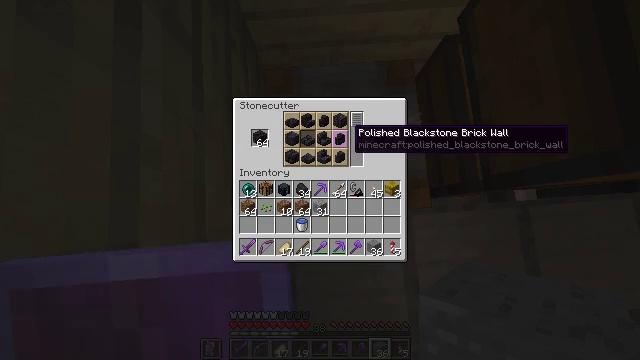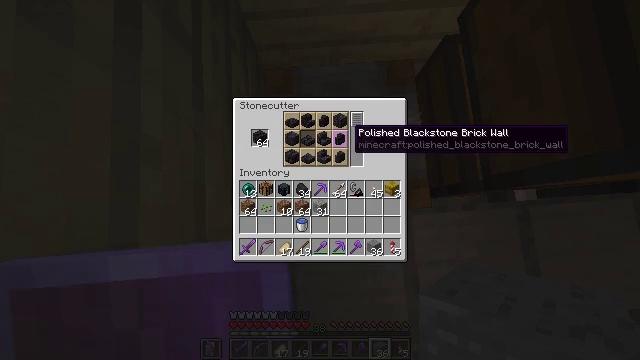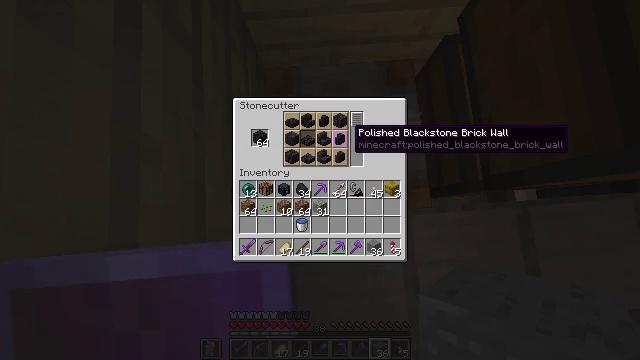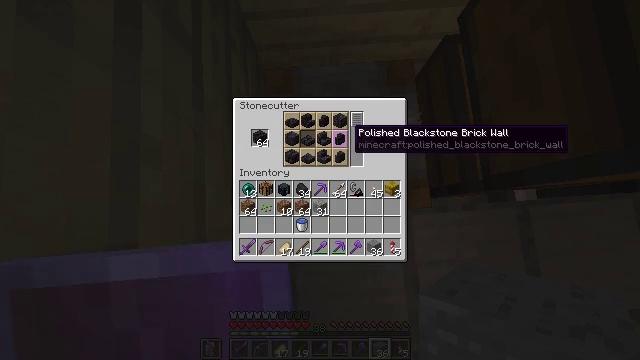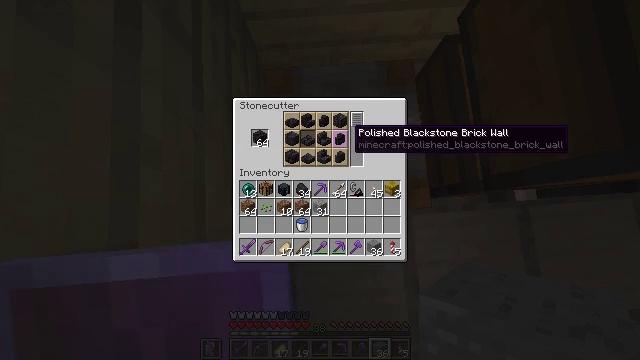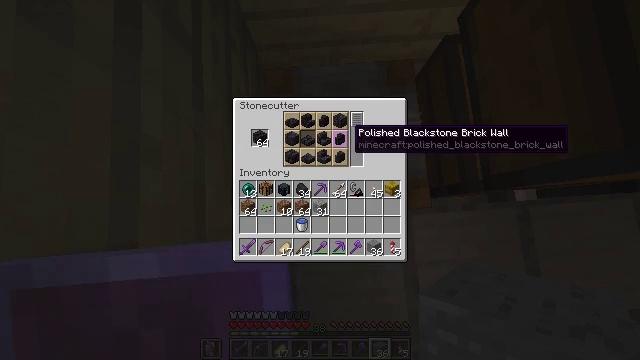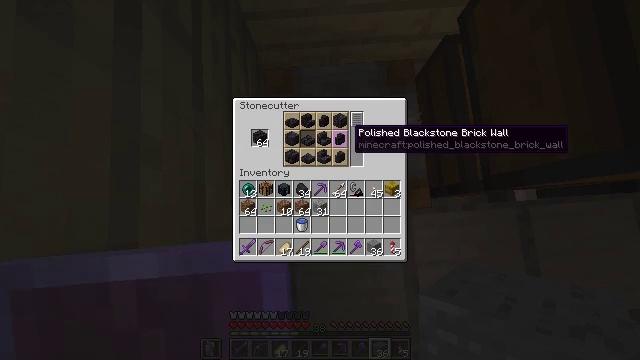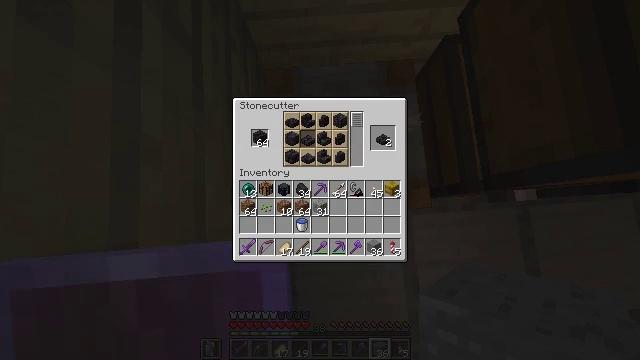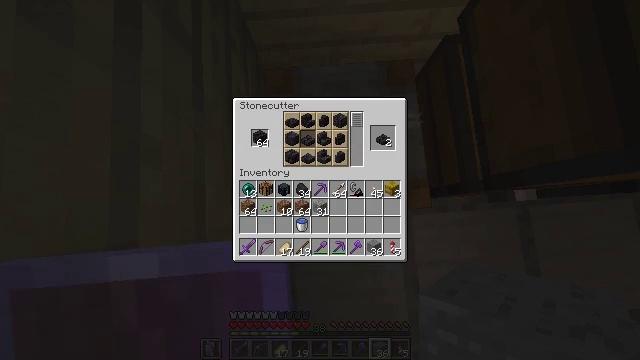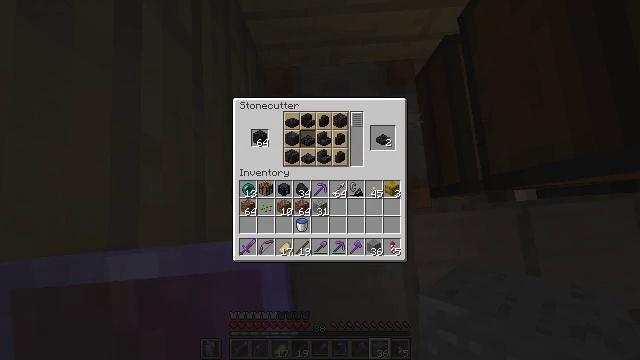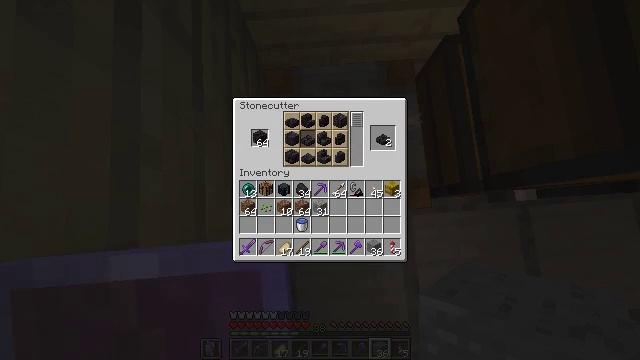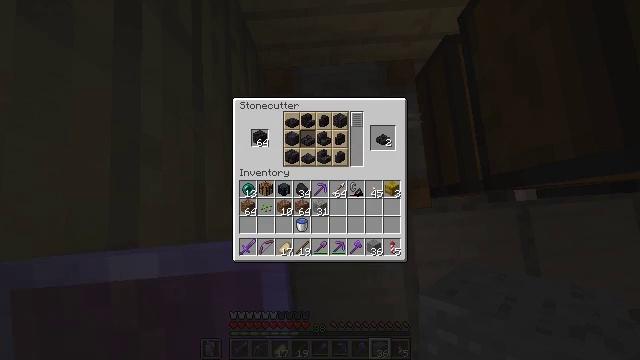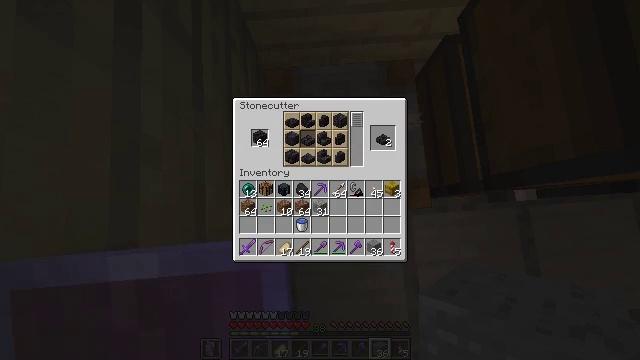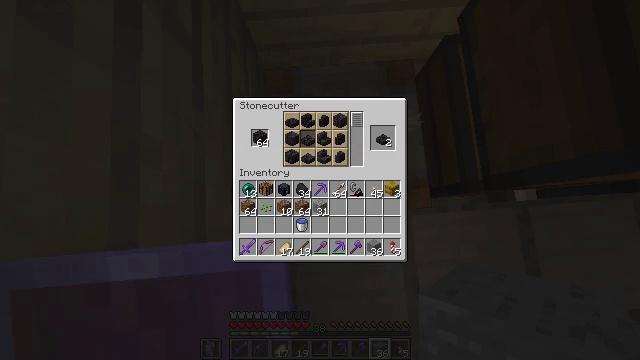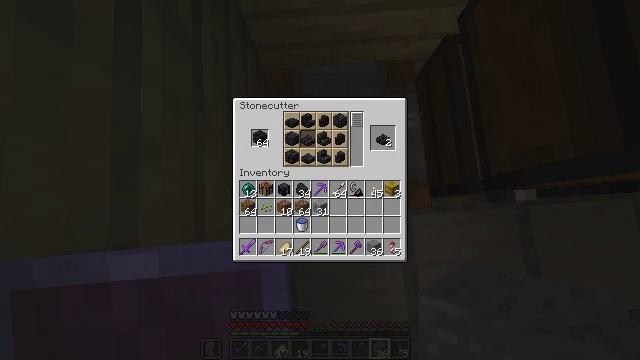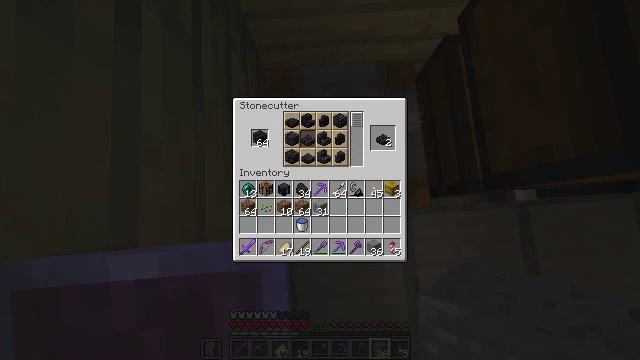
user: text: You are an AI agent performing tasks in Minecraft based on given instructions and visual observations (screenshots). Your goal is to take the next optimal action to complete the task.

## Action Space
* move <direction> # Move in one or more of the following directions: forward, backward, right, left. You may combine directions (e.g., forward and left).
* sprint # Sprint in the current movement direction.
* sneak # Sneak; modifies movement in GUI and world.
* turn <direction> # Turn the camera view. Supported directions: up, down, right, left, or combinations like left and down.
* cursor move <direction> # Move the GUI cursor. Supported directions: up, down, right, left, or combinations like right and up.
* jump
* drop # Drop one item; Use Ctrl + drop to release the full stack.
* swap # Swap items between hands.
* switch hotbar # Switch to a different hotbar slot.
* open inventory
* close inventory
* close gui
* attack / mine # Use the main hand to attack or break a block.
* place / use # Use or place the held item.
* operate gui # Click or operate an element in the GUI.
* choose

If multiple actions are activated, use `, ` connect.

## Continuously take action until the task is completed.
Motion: motion action
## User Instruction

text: Create polished blackstone bricks using the crafting table.
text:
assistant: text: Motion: no_op
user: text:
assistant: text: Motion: no_op
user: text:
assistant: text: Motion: no_op
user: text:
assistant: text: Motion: no_op
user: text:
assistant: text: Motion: no_op
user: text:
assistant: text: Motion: no_op
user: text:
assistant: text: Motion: no_op
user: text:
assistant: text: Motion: turn right and up
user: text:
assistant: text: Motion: turn up
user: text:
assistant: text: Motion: no_op
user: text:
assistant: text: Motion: no_op
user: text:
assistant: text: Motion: no_op
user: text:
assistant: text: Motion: no_op
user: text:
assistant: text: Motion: no_op
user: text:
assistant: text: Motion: no_op
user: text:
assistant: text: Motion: no_op
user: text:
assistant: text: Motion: no_op
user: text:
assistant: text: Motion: no_op
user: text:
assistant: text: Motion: no_op
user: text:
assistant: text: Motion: no_op
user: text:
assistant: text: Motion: no_op
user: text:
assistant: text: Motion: no_op
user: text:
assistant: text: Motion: no_op
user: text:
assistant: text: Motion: no_op
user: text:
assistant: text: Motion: turn left
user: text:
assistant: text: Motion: no_op
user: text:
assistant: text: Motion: no_op
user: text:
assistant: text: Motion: no_op
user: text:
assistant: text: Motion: no_op
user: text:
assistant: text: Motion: no_op